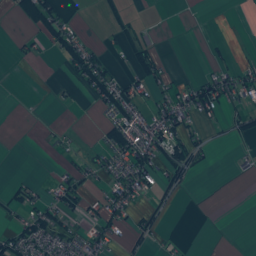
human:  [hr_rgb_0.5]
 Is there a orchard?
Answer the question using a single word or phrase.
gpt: yes

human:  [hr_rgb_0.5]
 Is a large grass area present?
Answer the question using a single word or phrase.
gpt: yes

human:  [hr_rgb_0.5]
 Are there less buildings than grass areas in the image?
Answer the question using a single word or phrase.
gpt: no

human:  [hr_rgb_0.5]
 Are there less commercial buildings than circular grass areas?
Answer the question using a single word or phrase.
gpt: no

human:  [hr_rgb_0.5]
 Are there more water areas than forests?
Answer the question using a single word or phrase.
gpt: no

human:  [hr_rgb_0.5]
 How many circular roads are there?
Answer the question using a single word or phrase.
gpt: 0

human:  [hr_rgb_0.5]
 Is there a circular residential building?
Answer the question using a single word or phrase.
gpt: yes

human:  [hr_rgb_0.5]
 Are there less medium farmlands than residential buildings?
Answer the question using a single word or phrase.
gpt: yes

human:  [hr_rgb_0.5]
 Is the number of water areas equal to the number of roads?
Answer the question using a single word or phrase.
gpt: no

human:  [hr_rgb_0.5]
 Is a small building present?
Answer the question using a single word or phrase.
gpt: yes

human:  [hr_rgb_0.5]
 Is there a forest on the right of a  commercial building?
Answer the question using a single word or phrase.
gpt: yes

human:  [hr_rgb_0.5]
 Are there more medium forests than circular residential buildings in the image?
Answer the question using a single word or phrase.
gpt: yes

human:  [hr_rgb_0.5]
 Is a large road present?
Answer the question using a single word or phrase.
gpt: no

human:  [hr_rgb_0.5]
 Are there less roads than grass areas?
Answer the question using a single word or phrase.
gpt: no

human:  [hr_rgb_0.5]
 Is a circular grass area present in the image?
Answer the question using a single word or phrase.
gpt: no

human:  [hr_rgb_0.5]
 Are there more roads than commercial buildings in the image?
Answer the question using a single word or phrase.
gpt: yes

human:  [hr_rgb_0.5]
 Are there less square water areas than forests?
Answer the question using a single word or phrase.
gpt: yes

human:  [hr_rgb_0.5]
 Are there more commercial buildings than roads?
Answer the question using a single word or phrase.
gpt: no

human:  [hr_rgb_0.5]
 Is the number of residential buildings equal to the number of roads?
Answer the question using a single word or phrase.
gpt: no

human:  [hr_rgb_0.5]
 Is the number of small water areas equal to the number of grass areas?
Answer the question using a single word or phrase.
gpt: no

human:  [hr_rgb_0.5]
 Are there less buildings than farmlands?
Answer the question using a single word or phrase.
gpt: no

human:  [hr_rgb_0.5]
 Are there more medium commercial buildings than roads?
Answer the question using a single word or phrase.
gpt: no

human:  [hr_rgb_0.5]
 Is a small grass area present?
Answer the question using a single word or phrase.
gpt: yes

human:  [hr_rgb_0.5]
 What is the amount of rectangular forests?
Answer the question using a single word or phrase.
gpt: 13

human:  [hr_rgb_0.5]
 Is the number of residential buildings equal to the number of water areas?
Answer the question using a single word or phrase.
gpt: no

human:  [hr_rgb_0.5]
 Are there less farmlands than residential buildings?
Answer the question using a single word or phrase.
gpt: yes

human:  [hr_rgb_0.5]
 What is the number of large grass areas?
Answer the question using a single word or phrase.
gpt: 84

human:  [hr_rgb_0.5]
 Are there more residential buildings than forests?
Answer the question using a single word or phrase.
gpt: yes

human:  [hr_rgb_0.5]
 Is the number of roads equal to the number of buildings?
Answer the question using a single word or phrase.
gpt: no

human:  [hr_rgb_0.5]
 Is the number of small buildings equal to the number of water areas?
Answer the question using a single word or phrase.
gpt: no

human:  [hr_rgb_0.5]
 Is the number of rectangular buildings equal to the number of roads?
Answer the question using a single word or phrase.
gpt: no

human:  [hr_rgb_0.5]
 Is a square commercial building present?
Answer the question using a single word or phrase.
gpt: no

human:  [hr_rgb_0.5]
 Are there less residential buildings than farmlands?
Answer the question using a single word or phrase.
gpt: no

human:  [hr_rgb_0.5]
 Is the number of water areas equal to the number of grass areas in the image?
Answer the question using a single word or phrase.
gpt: no

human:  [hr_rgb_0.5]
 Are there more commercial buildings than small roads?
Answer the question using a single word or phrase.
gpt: no

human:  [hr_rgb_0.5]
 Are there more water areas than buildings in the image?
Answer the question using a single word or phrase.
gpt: no